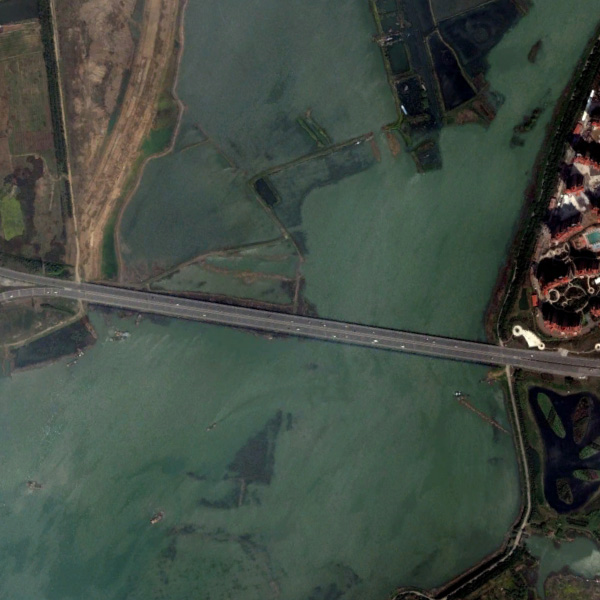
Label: Bridge